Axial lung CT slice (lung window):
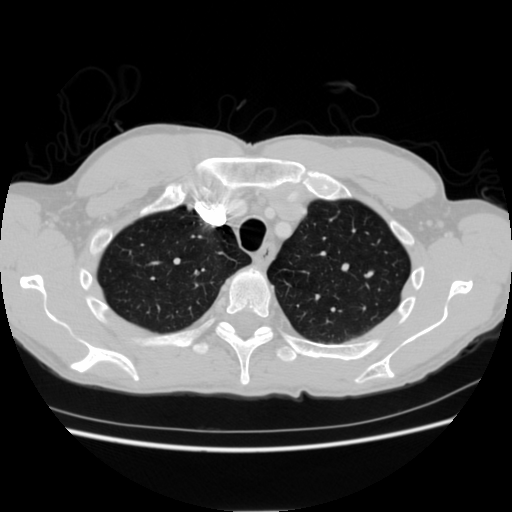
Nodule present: no